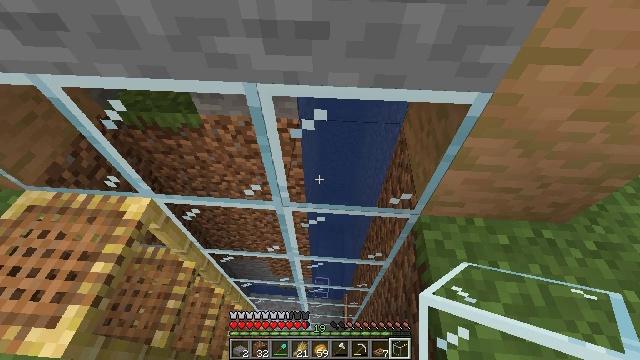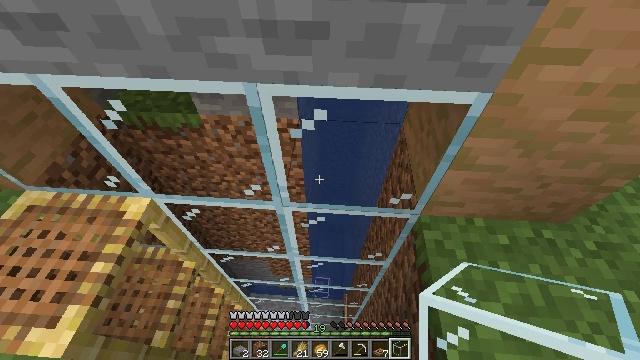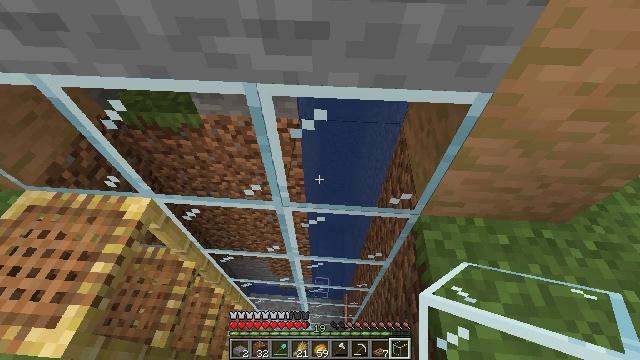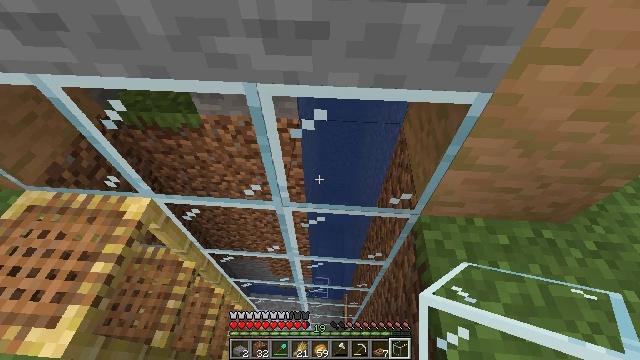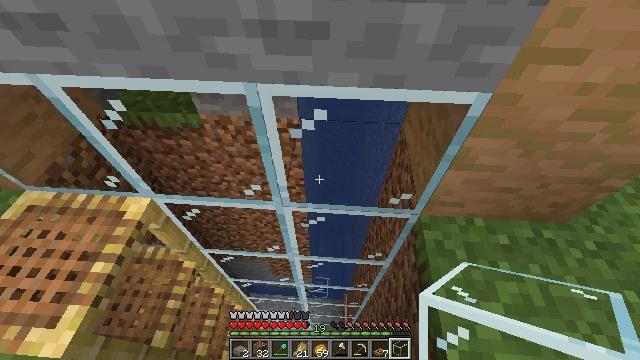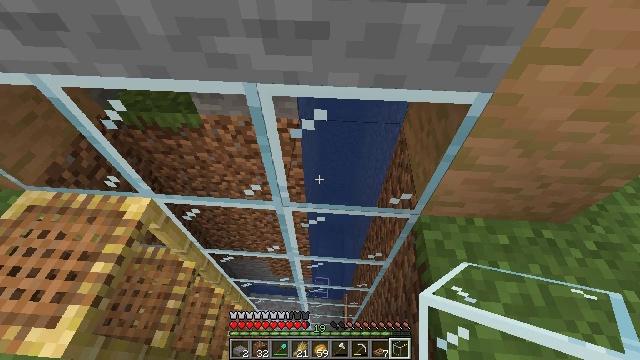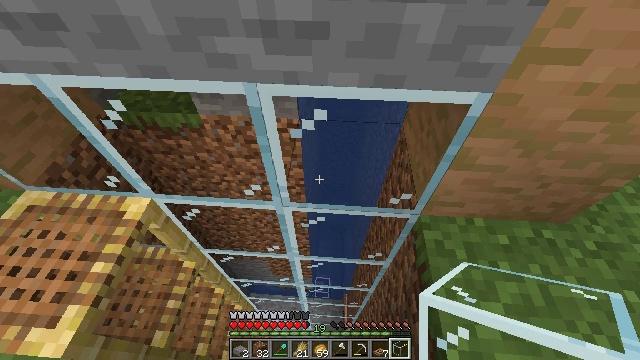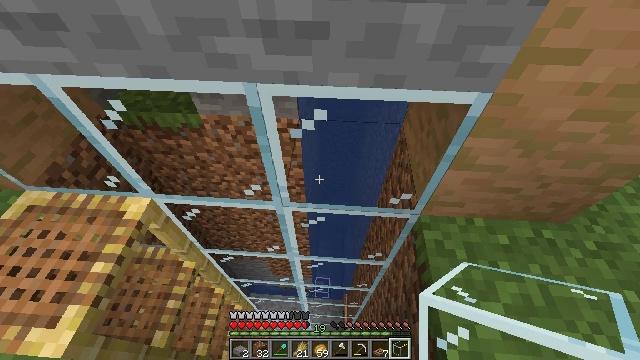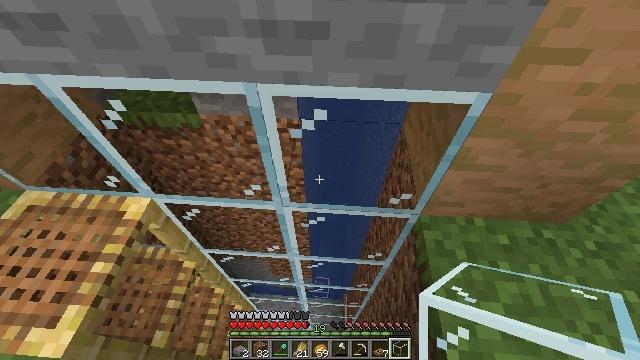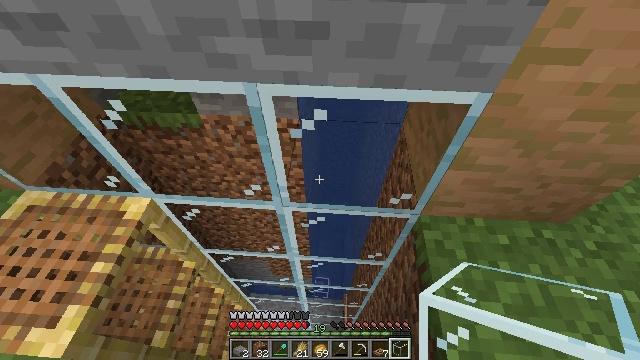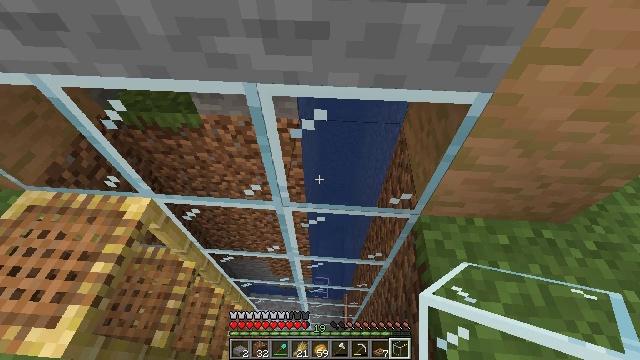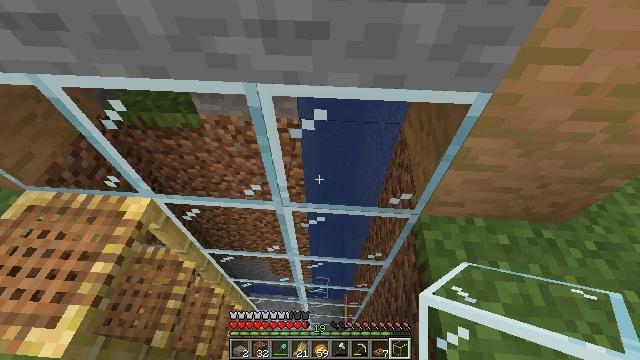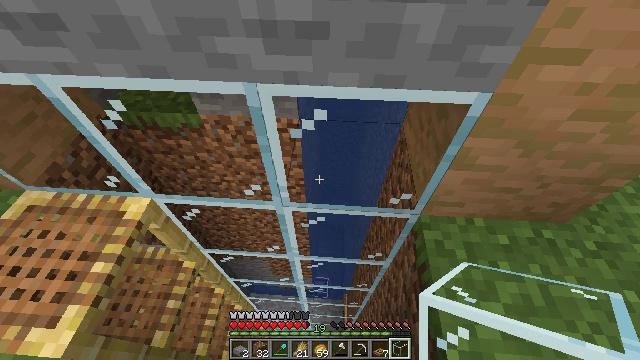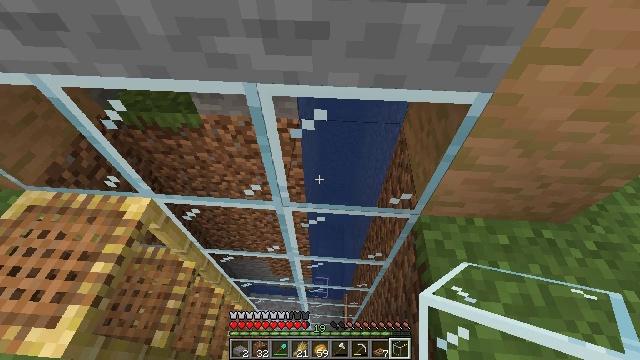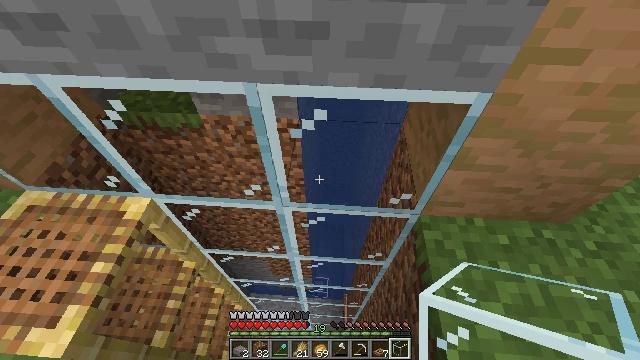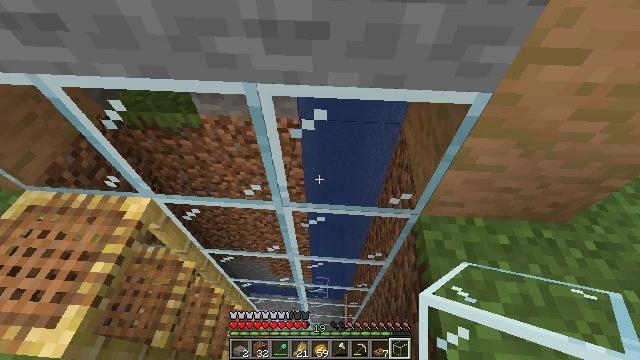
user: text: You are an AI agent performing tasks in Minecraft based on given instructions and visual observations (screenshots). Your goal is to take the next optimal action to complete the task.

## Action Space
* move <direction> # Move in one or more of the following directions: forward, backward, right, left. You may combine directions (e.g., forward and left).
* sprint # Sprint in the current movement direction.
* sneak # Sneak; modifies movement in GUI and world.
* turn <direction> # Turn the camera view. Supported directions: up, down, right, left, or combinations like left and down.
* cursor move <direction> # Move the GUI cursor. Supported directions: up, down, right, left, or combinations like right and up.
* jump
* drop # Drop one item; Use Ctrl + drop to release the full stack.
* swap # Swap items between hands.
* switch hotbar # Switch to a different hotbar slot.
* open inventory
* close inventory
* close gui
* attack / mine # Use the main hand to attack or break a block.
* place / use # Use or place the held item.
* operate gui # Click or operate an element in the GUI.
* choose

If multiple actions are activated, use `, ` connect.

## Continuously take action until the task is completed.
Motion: motion action
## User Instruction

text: Craft a jungle sign using sticks and jungle wood planks.
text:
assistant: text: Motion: no_op
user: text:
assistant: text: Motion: no_op
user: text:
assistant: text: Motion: no_op
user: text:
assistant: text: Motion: no_op
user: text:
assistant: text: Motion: no_op
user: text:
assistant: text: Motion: no_op
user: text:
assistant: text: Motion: no_op
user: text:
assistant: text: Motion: no_op
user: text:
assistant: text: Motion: no_op
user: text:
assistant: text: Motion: no_op
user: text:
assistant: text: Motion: no_op
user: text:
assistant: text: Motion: no_op
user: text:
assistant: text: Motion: no_op
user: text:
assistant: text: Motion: no_op
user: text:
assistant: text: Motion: no_op
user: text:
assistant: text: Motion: no_op
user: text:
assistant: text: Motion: no_op
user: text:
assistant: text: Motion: no_op
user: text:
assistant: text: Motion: no_op
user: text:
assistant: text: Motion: no_op
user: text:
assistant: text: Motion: no_op
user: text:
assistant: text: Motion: no_op
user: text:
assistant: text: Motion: no_op
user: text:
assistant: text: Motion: no_op
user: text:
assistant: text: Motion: no_op
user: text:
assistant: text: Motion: no_op
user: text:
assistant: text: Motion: no_op
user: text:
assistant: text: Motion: no_op
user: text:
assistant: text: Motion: no_op
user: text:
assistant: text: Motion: no_op